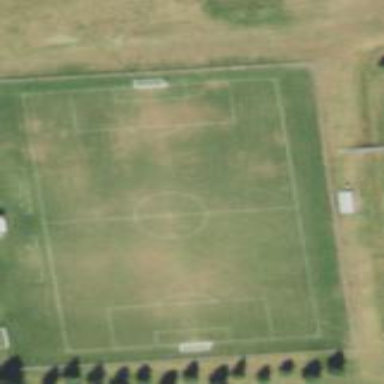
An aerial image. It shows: Soccer pitch for outdoor sports and leisure activities.